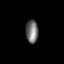
Tissue: prostate
Cell type: Fibroblasts
Senescence score: 0.7608
Nuclear area (px): 285
Mean DAPI intensity: 111.344